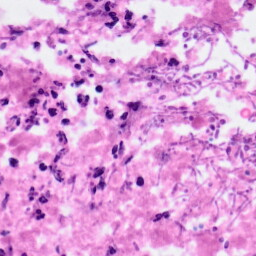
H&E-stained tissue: Pancreatic